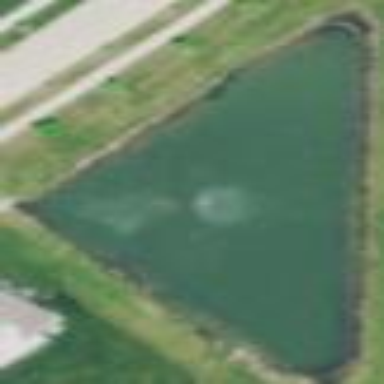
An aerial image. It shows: Peaceful pond surrounded by nature.